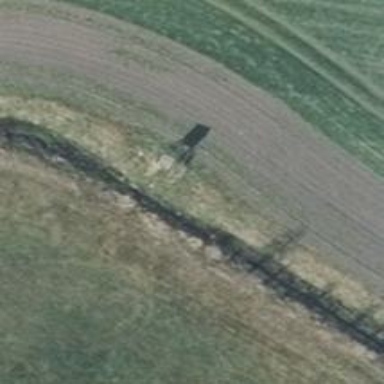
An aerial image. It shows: Hunting stand.